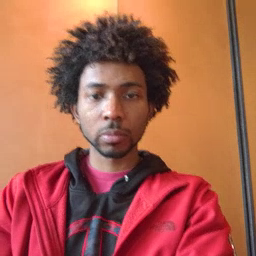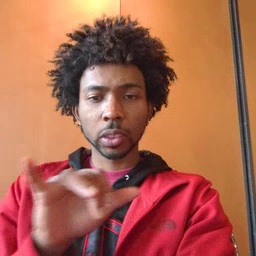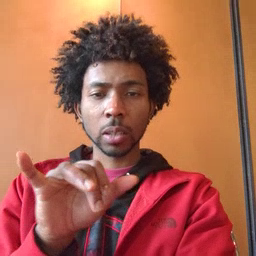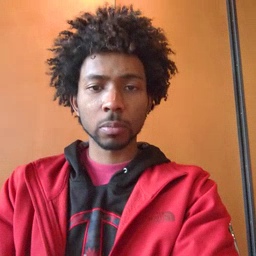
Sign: same